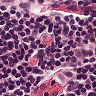
Metastatic tissue present: no